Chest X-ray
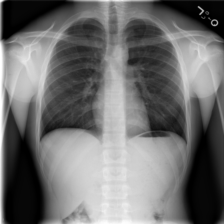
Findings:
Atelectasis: negative
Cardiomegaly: negative
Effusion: negative
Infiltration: negative
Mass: negative
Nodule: negative
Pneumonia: negative
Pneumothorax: negative
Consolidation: negative
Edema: negative
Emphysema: negative
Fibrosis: negative
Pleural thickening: negative
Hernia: negative